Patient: sex M, age 46
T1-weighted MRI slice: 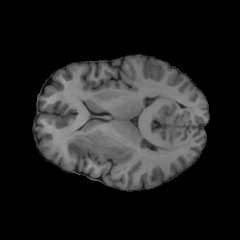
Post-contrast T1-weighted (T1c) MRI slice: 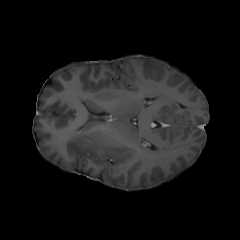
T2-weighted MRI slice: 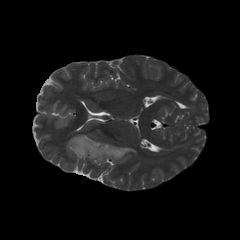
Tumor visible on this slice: yes
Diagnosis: Oligodendroglioma, IDH-mutant, 1p/19q-codeleted
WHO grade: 2